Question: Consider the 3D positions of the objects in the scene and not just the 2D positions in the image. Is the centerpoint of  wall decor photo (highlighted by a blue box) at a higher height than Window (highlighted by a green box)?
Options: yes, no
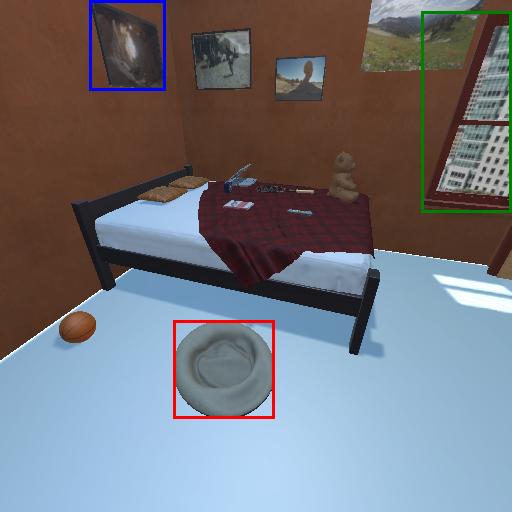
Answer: yes